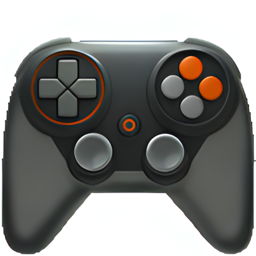
Name: video game
Emoji: 🎮
Group: Activities
Sub-group: game